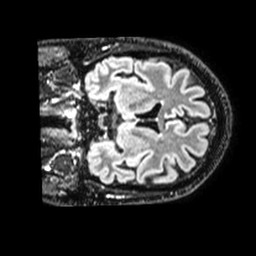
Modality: FLAIR
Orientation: coronal
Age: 62
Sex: male
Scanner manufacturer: philips
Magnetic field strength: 1.5 T
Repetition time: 4.8 s
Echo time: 0.3625 s